Field crop: maize
Growth stage: 2
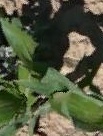
Species: maize